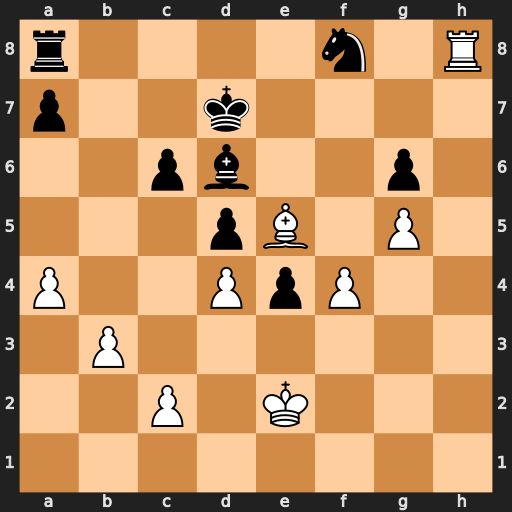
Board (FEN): r4n1R/p2k4/2pb2p1/3pB1P1/P2PpP2/1P6/2P1K3/8
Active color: w
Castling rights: -
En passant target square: -
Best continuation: Bxd6 Kxd6 f5 gxf5 g6 Nxg6 Rxa8